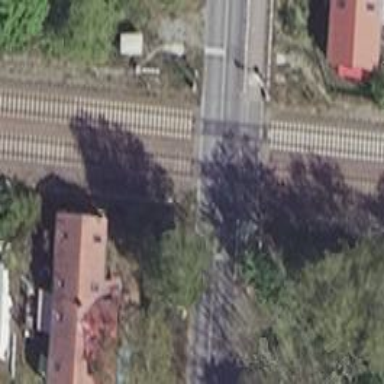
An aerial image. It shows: Crossing for the railway.